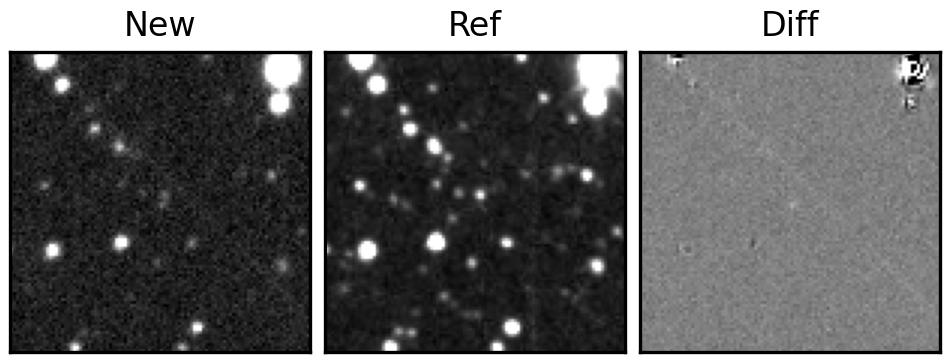
Label: real